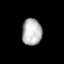
Tissue: lung
Cell type: Endothelial cells
Senescence score: 0.6026
Nuclear area (px): 513
Mean DAPI intensity: 184.053